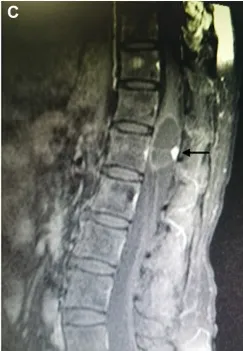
Magnetic resonance imaging. Preoperative MR T1-weighted contrast-enhanced images demonstrate homogenous enhancement of posterior nodule (arrow) and cystic wall (C-E).
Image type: radiology (mri)